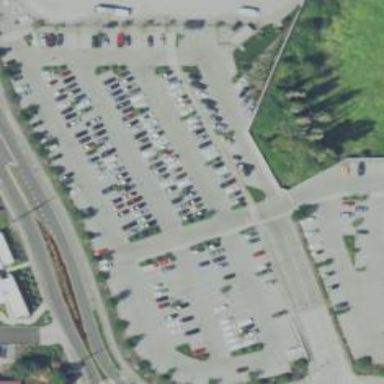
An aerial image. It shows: Parking area with park and ride facility.